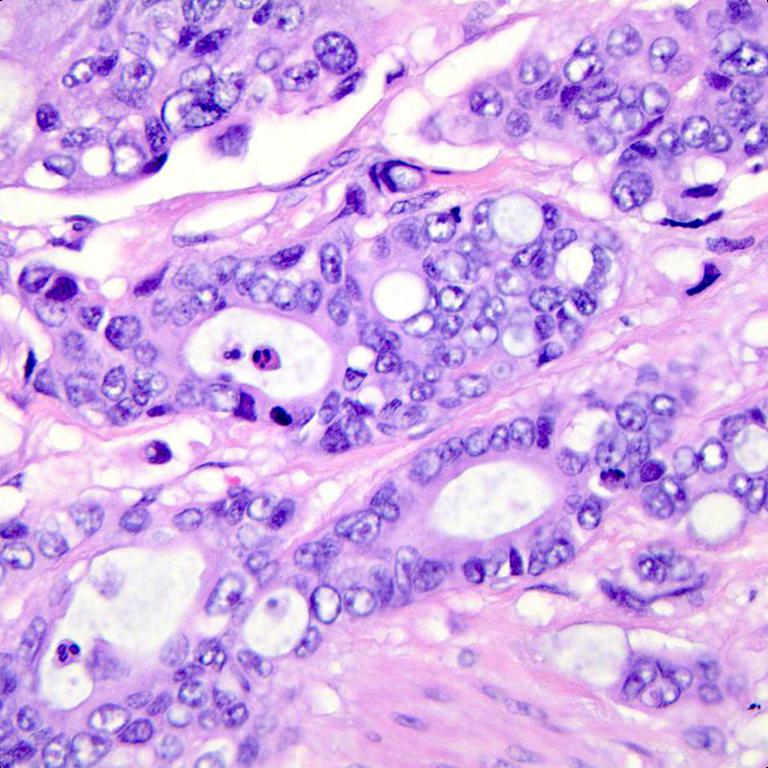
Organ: colon
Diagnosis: adenocarcinomas